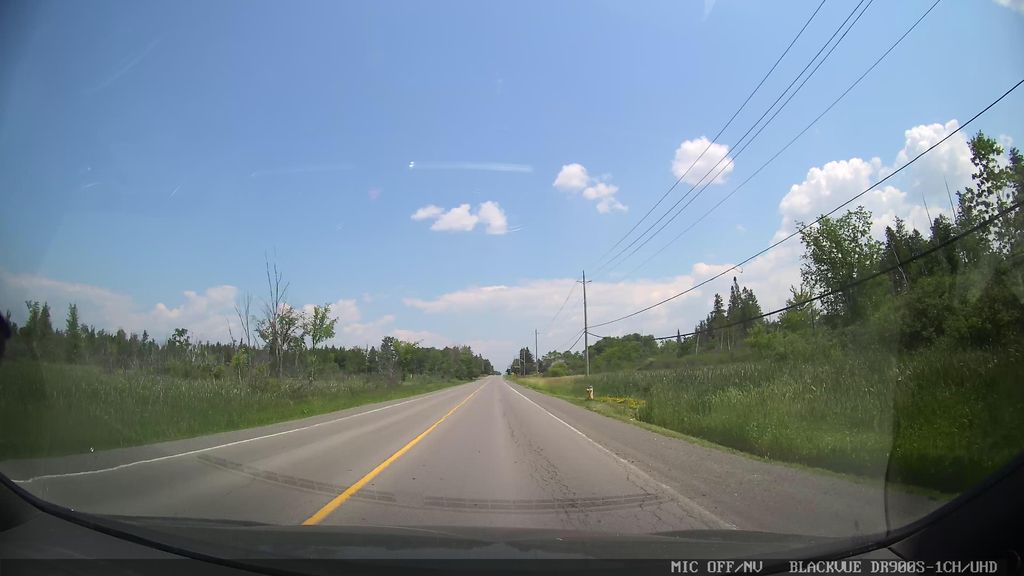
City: ottawa-gatineau